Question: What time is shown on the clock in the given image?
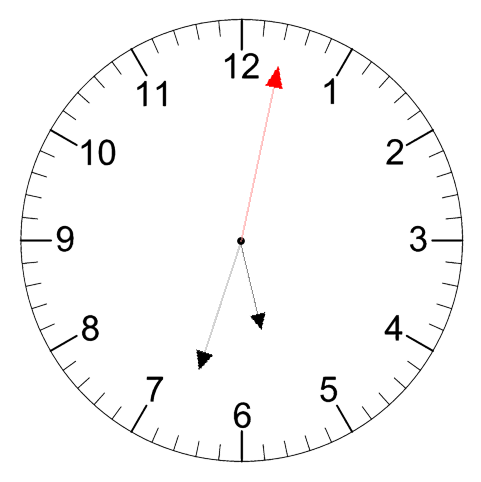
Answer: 05:33:02